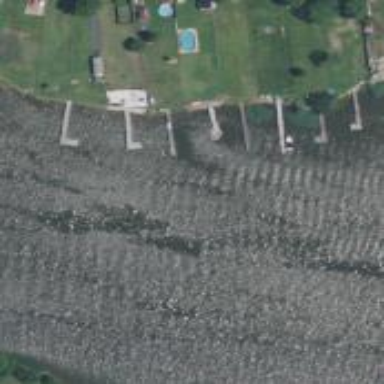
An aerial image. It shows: Man-made pier.